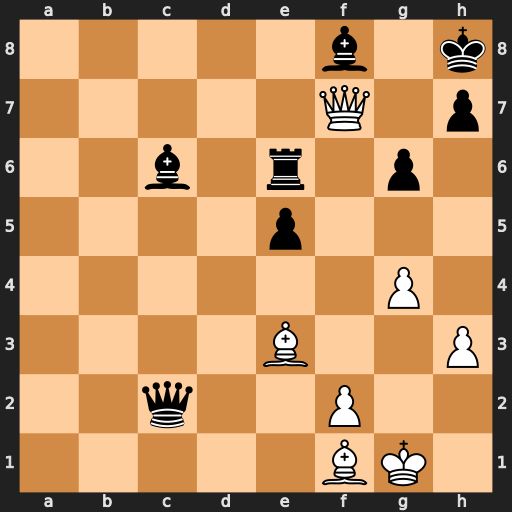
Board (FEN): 5b1k/5Q1p/2b1r1p1/4p3/6P1/4B2P/2q2P2/5BK1
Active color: w
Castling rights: -
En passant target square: -
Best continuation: Qxf8#